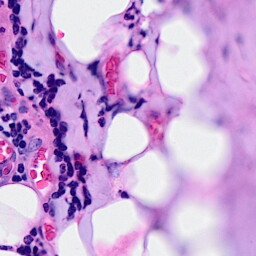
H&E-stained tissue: Breast